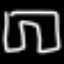
Label: pants